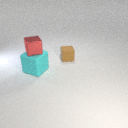
small red metal cube above large cyan rubber cube